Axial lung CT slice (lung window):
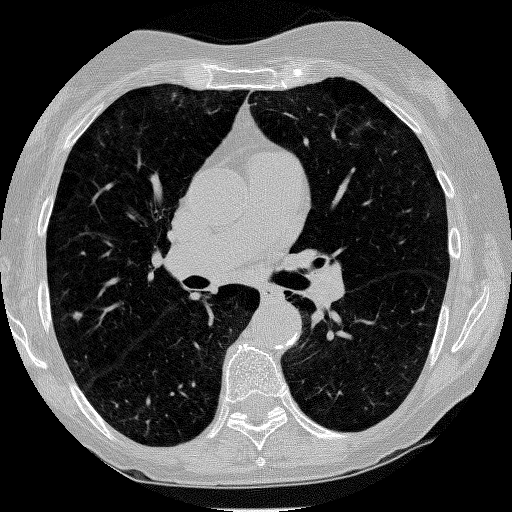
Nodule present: yes
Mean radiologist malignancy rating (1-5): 3